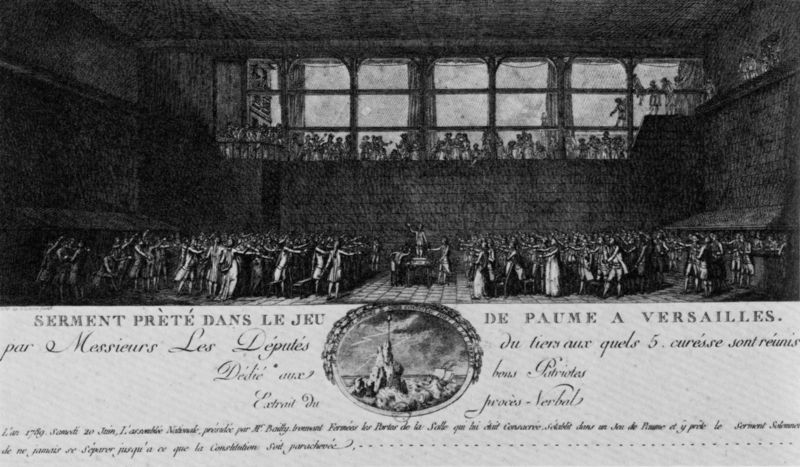
Titel: Serment prèté dans le Je de Paume à Versailles, Der Ballhausschwur
Künstler: Nicolas Francois Joseph Masquelier
Standort: Paris
Institution: Bibliothèque Nationale.
Schlagwörter: berg, dunkel, felsen, gruppe, himmel, mann, schatten, weiß, frauen, menschen, damen, fenster, frankreich, frau, glas, grau, hell, licht, männer, paris, raum, schwarz, szene, säulen, zeichnung, schloss, ball, fest, herren, leute, masse, menge, ornament, tanz, versammlung, gericht, richter, arme, geschichte, gesten, boden, redner, decke, personen, oval, turm, helldunkel, schiff, schrift, düster, fassade, beobachten, zuschauer, rede, fels, mauer, grafik, graphik, saal, französisch, querformat, sturm, könig, hoch, halle, punkte, fussboden, eng, buch, medaillon, blitze, aufruhr, druck, schwarzweiss, radierung, stich, titel, seite, fliesen, illustration, politik, revolution, text, beschriftung, titelblatt, stand, kachel, kacheln, menschenmenge, vertrag, betrachten, buchseite, reihen, wappen, karte, mauern, blitz, priester, predigt, abstimmung, zentrum, ereignis, siegel, urkunde, emblem, david, glasfassade, klettern, französische revolution, nationalversammlung, parlament, schwur, einladung, republik, erklärung, fesnter, historisch, versailles, versaille, pathos, fenstersturz, imprese, renessaince, stände, sall, vignette, größe, seriendruck, dunekl, abstimmen, ballhaus, ballhausschwur, jeu de paume, abgeordnete, ballhausschuw, deputierte, dritter stand, hineinblicken, jeu, paume, serment, wählen, demokratie, vertreter, versmmlung, renster, abgeorndete, fensterfont, volksvertreter